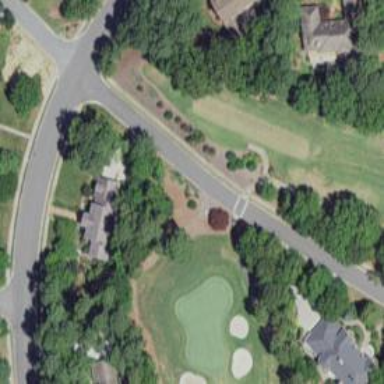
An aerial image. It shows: Marked service road crossing golf cartpath.